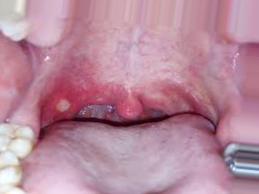
Condition: Mouth Ulcer